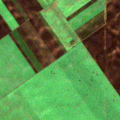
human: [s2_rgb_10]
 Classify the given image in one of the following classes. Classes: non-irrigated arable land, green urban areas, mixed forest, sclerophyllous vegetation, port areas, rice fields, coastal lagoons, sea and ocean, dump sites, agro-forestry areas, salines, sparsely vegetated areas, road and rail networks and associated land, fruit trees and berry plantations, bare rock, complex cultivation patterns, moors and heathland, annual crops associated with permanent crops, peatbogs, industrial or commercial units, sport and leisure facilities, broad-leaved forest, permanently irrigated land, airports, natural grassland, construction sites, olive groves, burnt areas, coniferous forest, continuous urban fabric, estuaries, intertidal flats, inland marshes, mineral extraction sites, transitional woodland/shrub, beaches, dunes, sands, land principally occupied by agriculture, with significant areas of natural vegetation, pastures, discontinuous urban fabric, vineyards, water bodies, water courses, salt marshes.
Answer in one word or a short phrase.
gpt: non-irrigated arable land